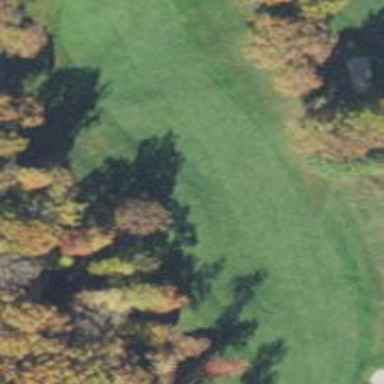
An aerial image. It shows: Golf hole.